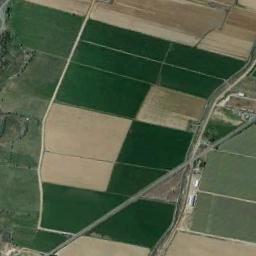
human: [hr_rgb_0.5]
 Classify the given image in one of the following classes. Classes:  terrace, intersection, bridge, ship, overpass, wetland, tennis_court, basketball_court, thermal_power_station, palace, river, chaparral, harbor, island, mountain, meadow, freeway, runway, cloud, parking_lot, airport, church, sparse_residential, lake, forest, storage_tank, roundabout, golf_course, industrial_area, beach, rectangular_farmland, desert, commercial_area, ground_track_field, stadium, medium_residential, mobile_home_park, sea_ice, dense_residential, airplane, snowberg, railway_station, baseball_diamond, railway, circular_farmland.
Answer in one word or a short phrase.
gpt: rectangular_farmland